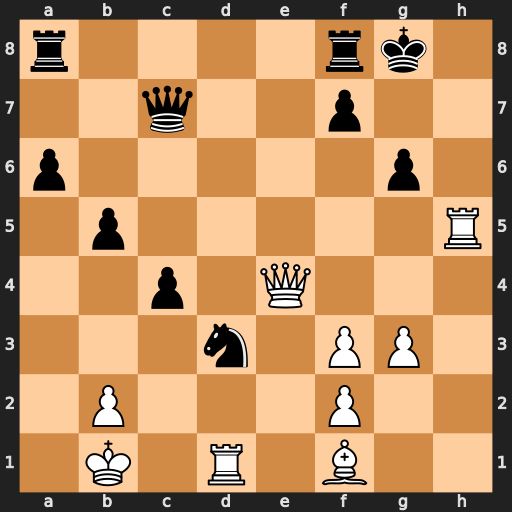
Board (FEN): r4rk1/2q2p2/p5p1/1p5R/2p1Q3/3n1PP1/1P3P2/1K1R1B2
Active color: w
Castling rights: -
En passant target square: -
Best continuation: Qh4 Qe5 Rxe5